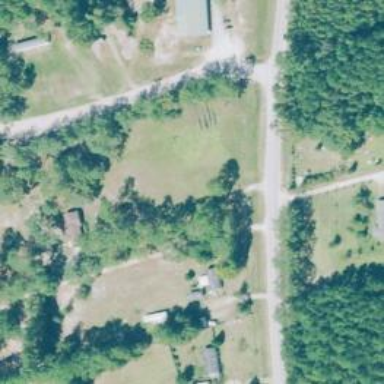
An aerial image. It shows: Driveway.